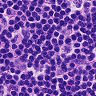
Metastatic tissue present: no